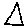
Label: triangle